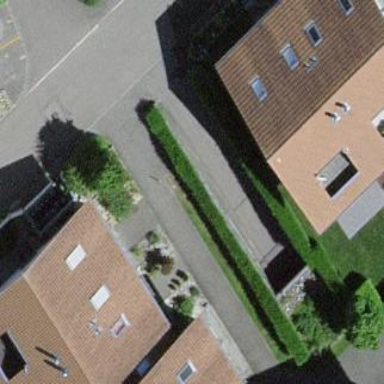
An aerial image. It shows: Terrace building.